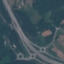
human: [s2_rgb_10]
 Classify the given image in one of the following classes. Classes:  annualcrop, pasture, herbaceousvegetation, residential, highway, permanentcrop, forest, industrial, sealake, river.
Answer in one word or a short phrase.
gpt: Highway